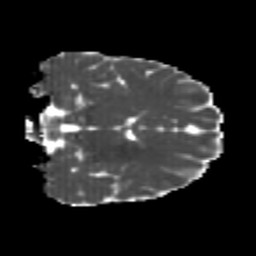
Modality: MD
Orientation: coronal
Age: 24
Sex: male
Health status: healthy
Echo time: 0.074 s